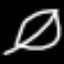
Label: leaf